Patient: sex M, age 61
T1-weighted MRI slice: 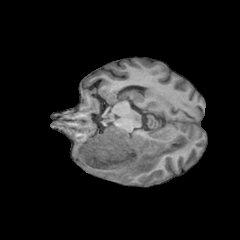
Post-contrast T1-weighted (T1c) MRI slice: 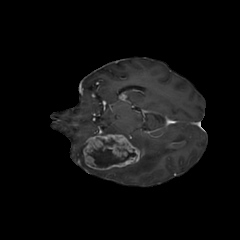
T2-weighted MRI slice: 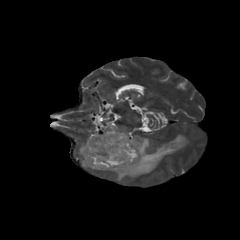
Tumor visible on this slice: yes
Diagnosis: Glioblastoma, IDH-wildtype
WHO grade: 4